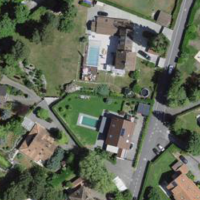
EUNIS habitat code: 55
Species observed at this site:
Corvus corone
Larus michahellis
Parus major
Erithacus rubecula
Chloris chloris
Streptopelia decaocto
Sturnus vulgaris
Pica pica
Garrulus glandarius
Columba livia
Passer domesticus
Columba palumbus
Carduelis carduelis
Turdus merula